【题型】填空题　【知识点】解析几何　【难度】medium
在平面直角坐标系 $xOy$ 中，已知动点 $P(a,b)$ 到两直线 $l_1: y=2x$ 与 $l_2: y=-\frac{1}{2}x+1$ 的距离之和为 $\sqrt{5}$，则 $\frac{b}{a+5}$ 的取值范围是\underline{\quad\quad\quad}.
【解答】
【答案】$\left[ -\frac{3}{11}, \frac{9}{17} \right]$

【分析】由题意可知 $P(a,b)$ 满足 $|2a-b|+|a+2b-2|=5$ 为四边形的四边上任意一点，然后画图由 $\frac{b}{a+5}$ 几何意义求解即可.

【详解】将直线 $l_1: y=2x$ 与 $l_2: y=-\frac{1}{2}x+1$ 的方程化为一般式为 $l_1: 2x-y=0$，$l_2: x+2y-2=0$，所以 $P(a,b)$ 到两直线的距离之和为：$\frac{|2a-b|}{\sqrt{5}} + \frac{|a+2b-2|}{\sqrt{5}} = \sqrt{5}$，

所以 $|2a-b|+|a+2b-2|=5$ $\textcircled{1}$.

当 $\begin{cases} 2a-b \geq 0 \\ a+2b-2 \geq 0 \end{cases}$ 时，$\textcircled{1}$ 式变形为：$3a+b=7$；

当 $\begin{cases} 2a-b \geq 0 \\ a+2b-2 < 0 \end{cases}$ 时，$\textcircled{1}$ 式变形为：$a-3b=3$；

当 $\begin{cases} 2a-b < 0 \\ a+2b-2 \geq 0 \end{cases}$ 时，$\textcircled{1}$ 式变形为：$-a+3b=7$；

当 $\begin{cases} 2a-b < 0 \\ a+2b-2 < 0 \end{cases}$ 时，$\textcircled{1}$ 式变形为：$-3a-b=3$；

则动点 $P(a,b)$ 为如图所示的四边形的边，

$\frac{b}{a+5}$ 的几何意义为正方形边上任意一点与 $E(-5,0)$ 连线的斜率.

易知 $C\left(-\frac{3}{5}, -\frac{6}{5}\right)$，$D\left(-\frac{8}{5}, \frac{9}{5}\right)$，$k_{CE} = -\frac{3}{11}$，$k_{DE} = \frac{9}{17}$.

则 $\frac{b}{a+5}$ 的取值范围是：$\left[ -\frac{3}{11}, \frac{9}{17} \right]$.

故答案为：$\left[ -\frac{3}{11}, \frac{9}{17} \right]$.
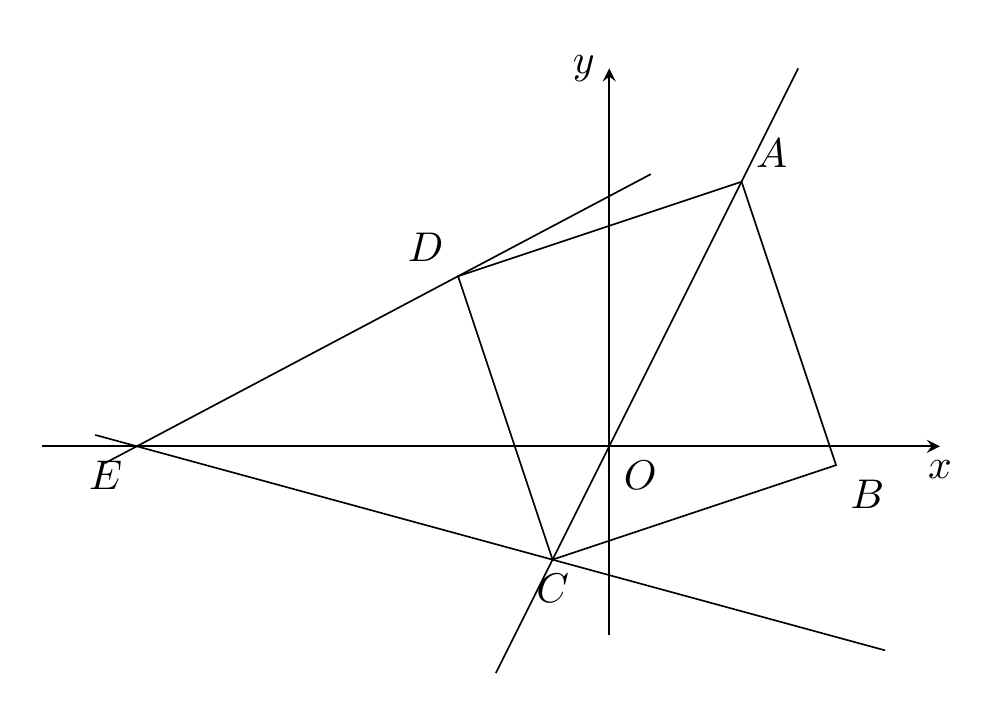